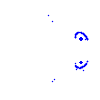
Particle: kaon